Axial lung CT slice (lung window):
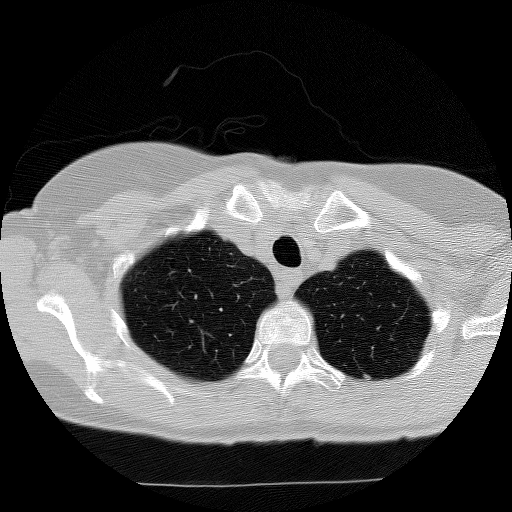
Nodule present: no